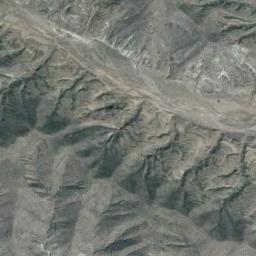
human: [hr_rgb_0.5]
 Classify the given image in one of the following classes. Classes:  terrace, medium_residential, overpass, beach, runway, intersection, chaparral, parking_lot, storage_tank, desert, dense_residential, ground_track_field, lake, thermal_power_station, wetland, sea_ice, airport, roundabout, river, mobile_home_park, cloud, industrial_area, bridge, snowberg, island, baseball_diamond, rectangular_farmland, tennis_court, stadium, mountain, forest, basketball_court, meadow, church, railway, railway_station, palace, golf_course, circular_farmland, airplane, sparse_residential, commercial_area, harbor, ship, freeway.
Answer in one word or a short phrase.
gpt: mountain